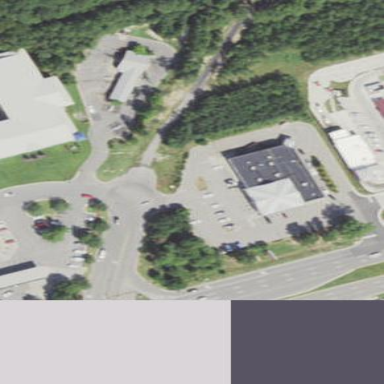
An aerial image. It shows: Retail area.